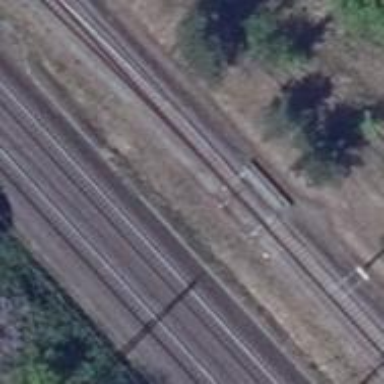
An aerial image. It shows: Railway switch with the turnout on the left side.